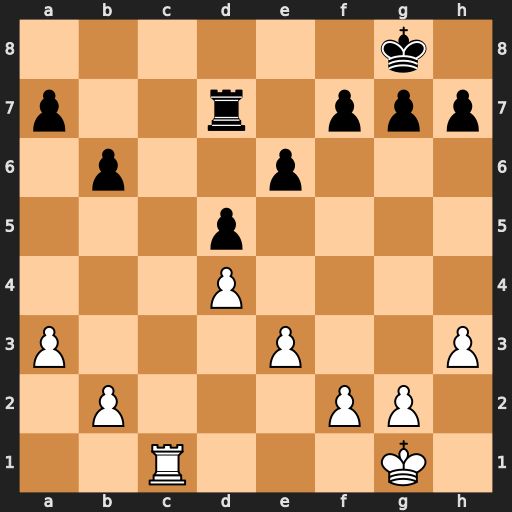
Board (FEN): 6k1/p2r1ppp/1p2p3/3p4/3P4/P3P2P/1P3PP1/2R3K1
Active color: w
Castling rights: -
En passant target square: -
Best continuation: Rc8+ Rd8 Rxd8#